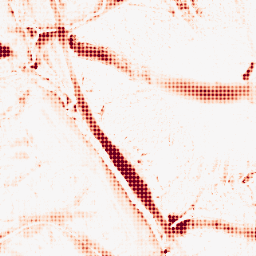
Category: morphological
Decomposition family: morphological_ellipse
Decomposition parameters: operation: opening
width: 30
height: 20
Upsampling method: sinc_blackman
Upsampling parameters: scale: 8
kernel_size: 8
Upsampling scale: 8